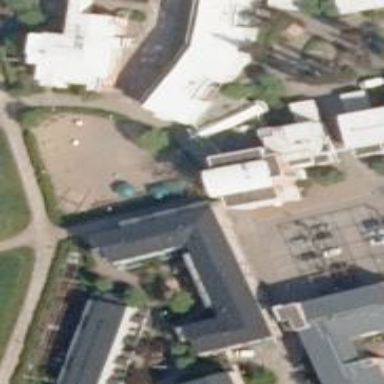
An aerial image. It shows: Kindergarten.